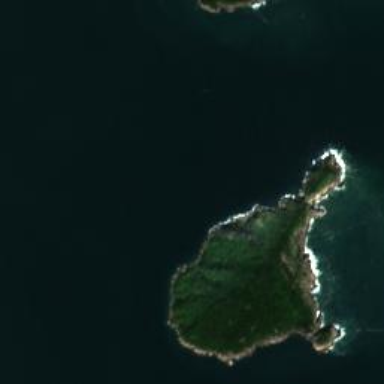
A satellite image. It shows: Island with natural coastline.